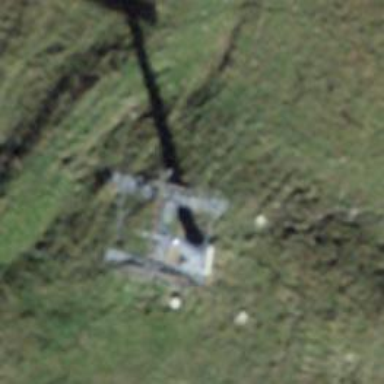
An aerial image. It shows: Pylon used for aerialway.